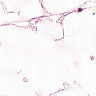
Metastatic tissue present: no